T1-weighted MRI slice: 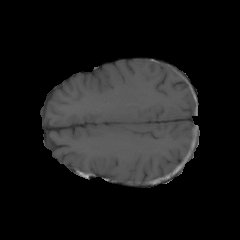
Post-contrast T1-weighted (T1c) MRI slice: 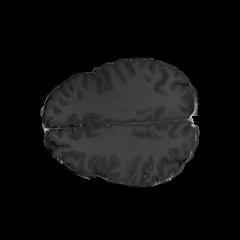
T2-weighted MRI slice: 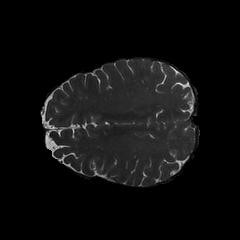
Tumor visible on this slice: no